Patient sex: F
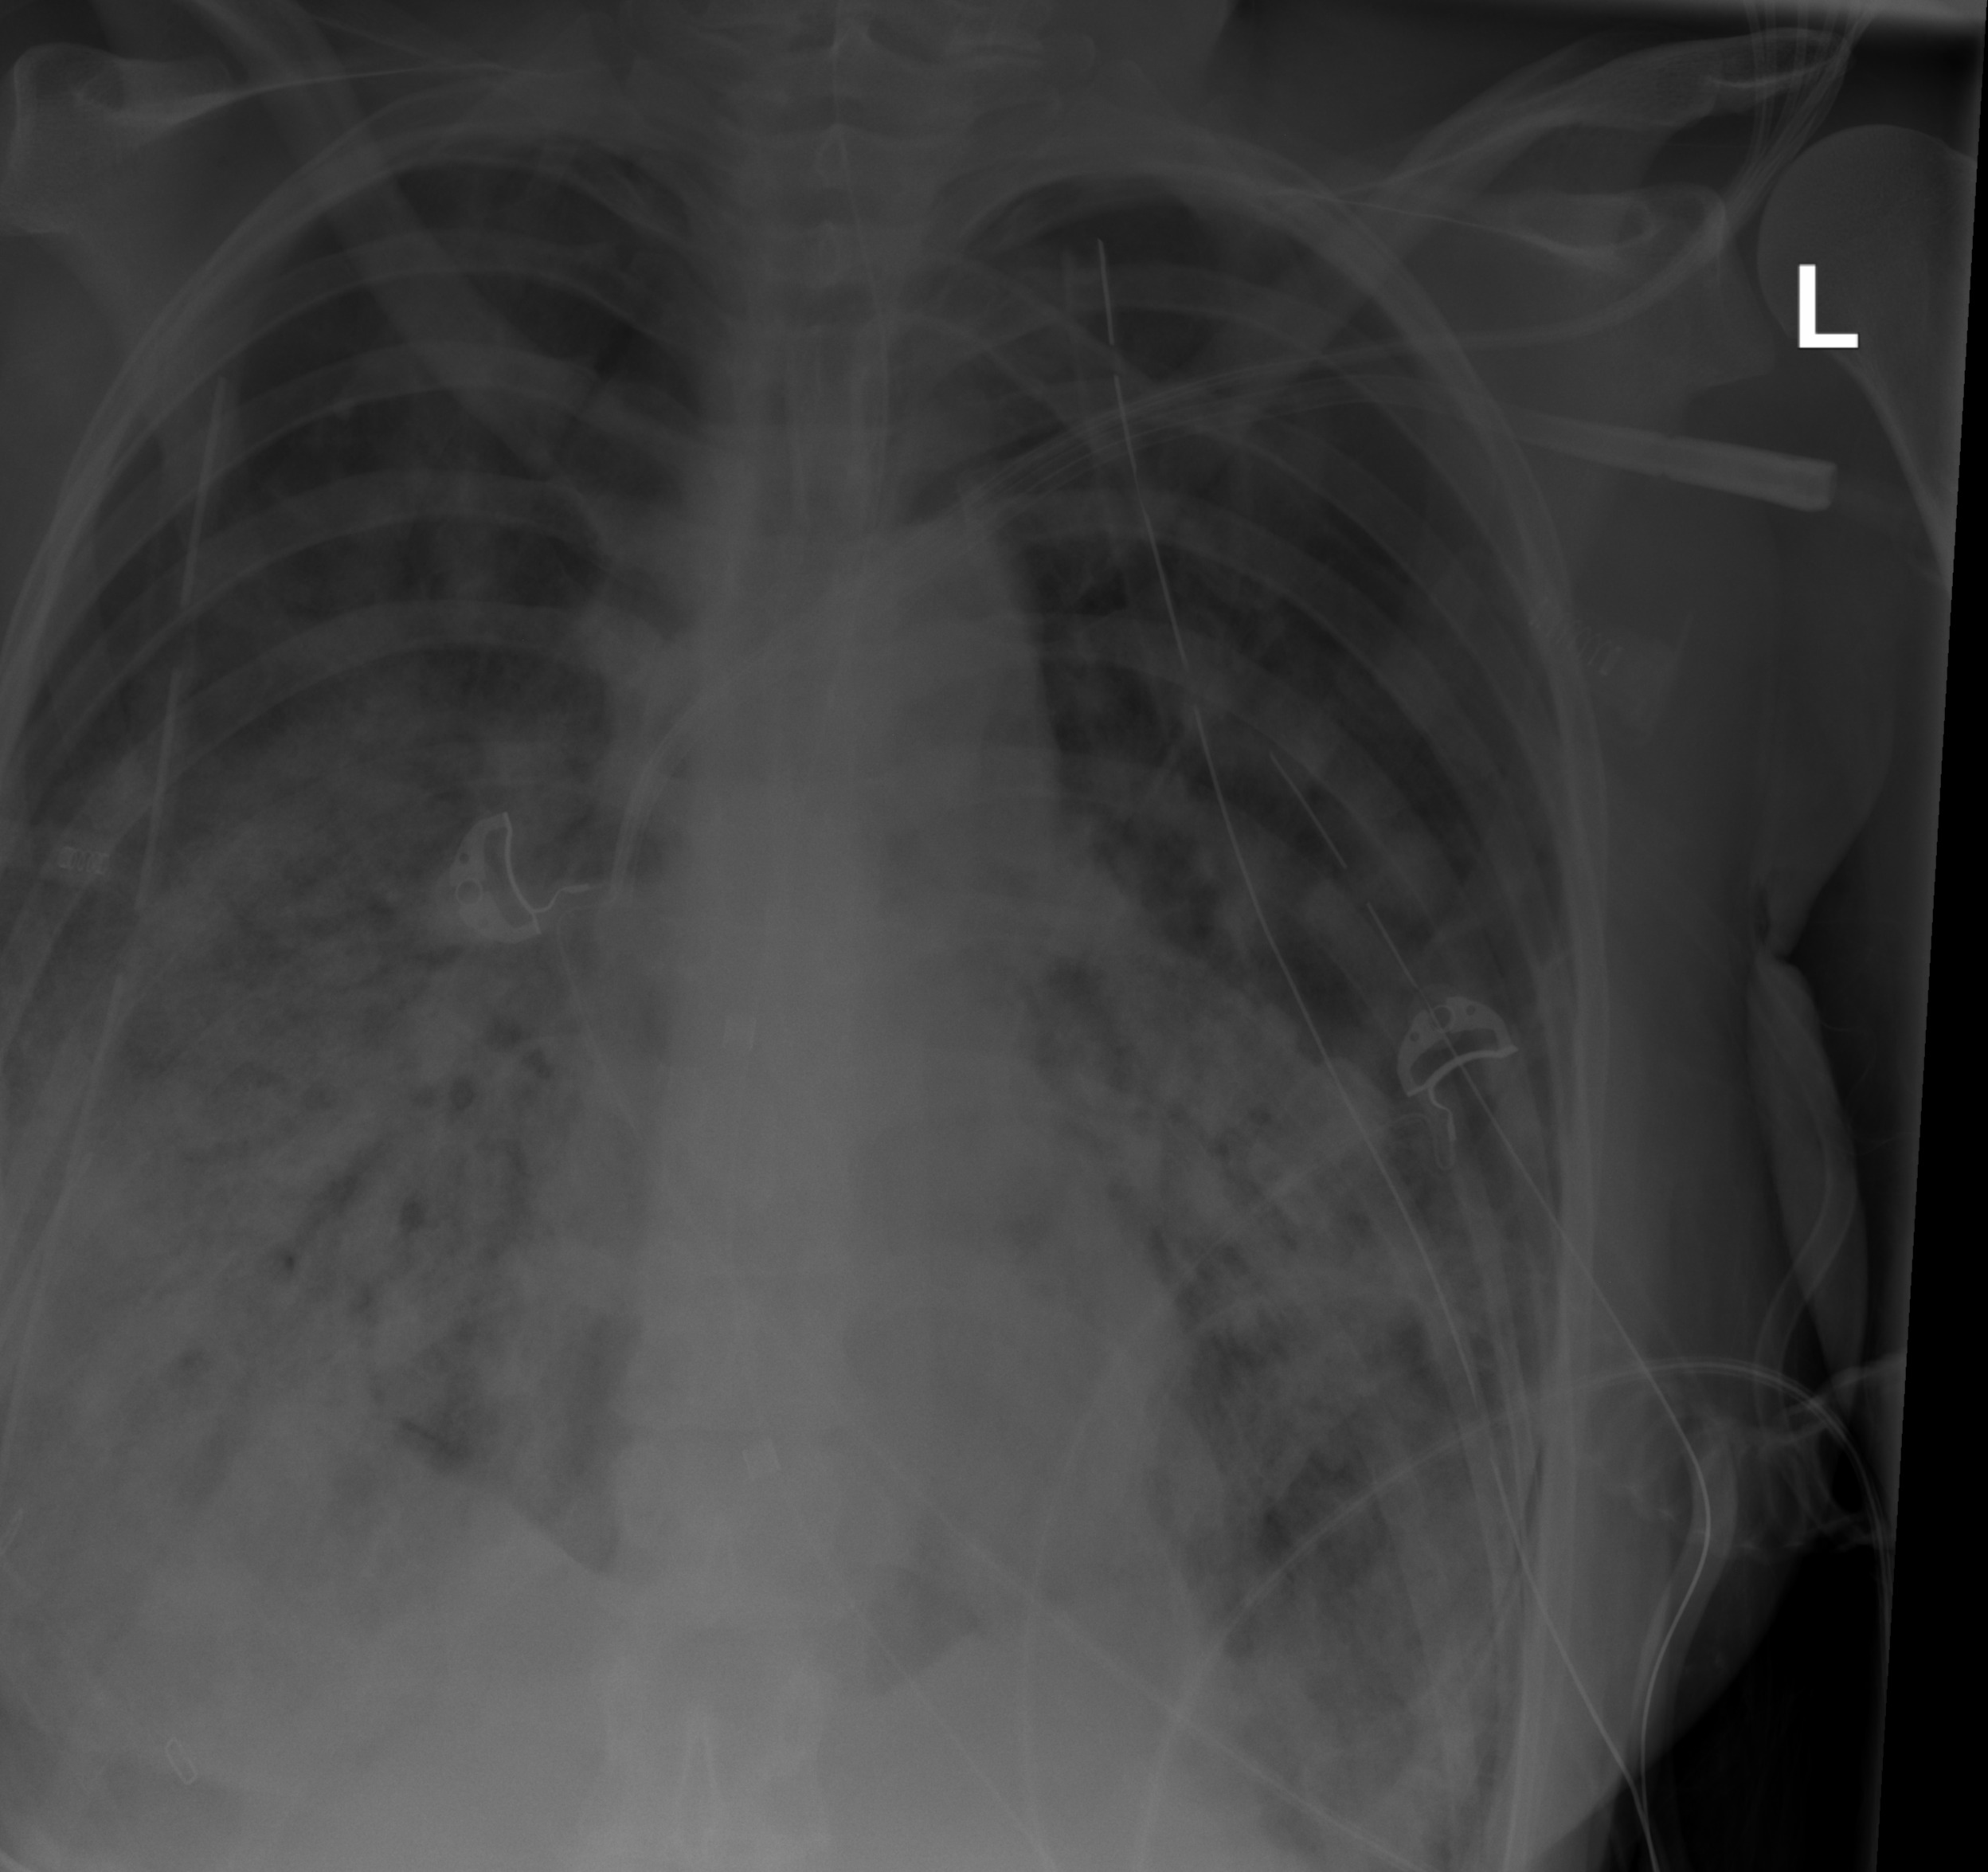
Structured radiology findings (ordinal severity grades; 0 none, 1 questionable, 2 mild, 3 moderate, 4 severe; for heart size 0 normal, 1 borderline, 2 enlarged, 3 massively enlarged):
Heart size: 0
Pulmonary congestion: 0
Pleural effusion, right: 2
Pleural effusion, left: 0
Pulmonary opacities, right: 3
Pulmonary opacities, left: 3
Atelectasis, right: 3
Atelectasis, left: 3